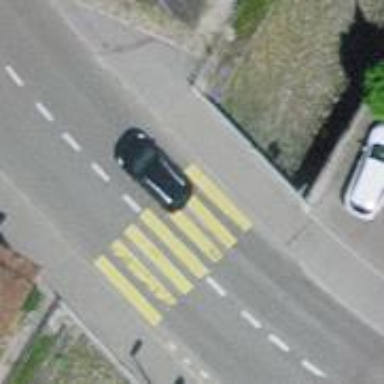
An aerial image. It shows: Uncontrolled zebra crossing on the road.